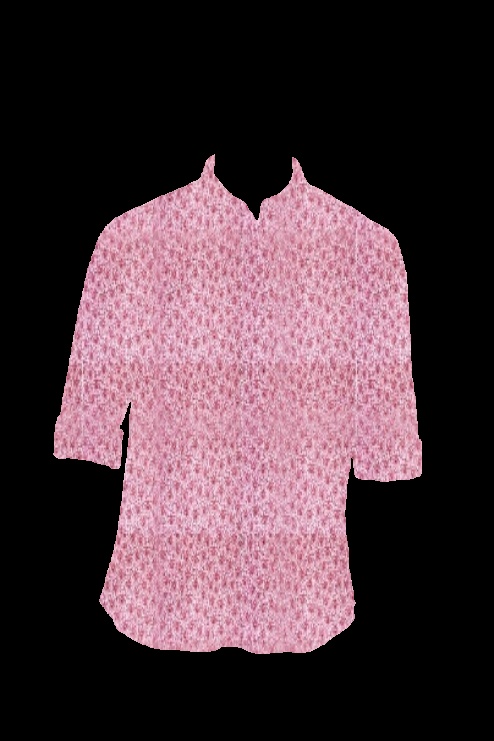
pink multi floral print tee